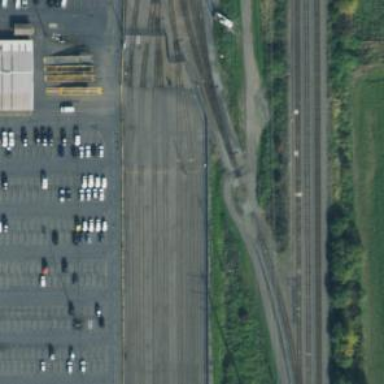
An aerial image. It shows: Railway yard in service.